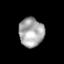
Tissue: skin
Cell type: Epithelial cells
Senescence score: 0.2499
Nuclear area (px): 712
Mean DAPI intensity: 167.663